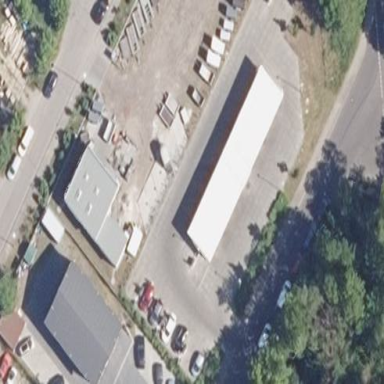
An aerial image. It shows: Car wash facility.